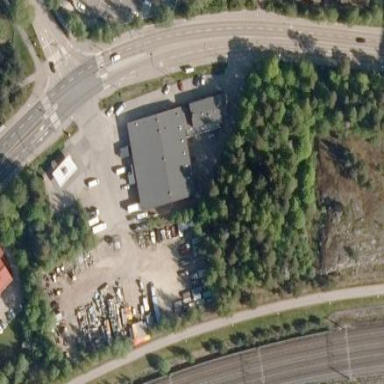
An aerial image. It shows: Commercial building serving as distributor in the industrial sector.